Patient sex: F
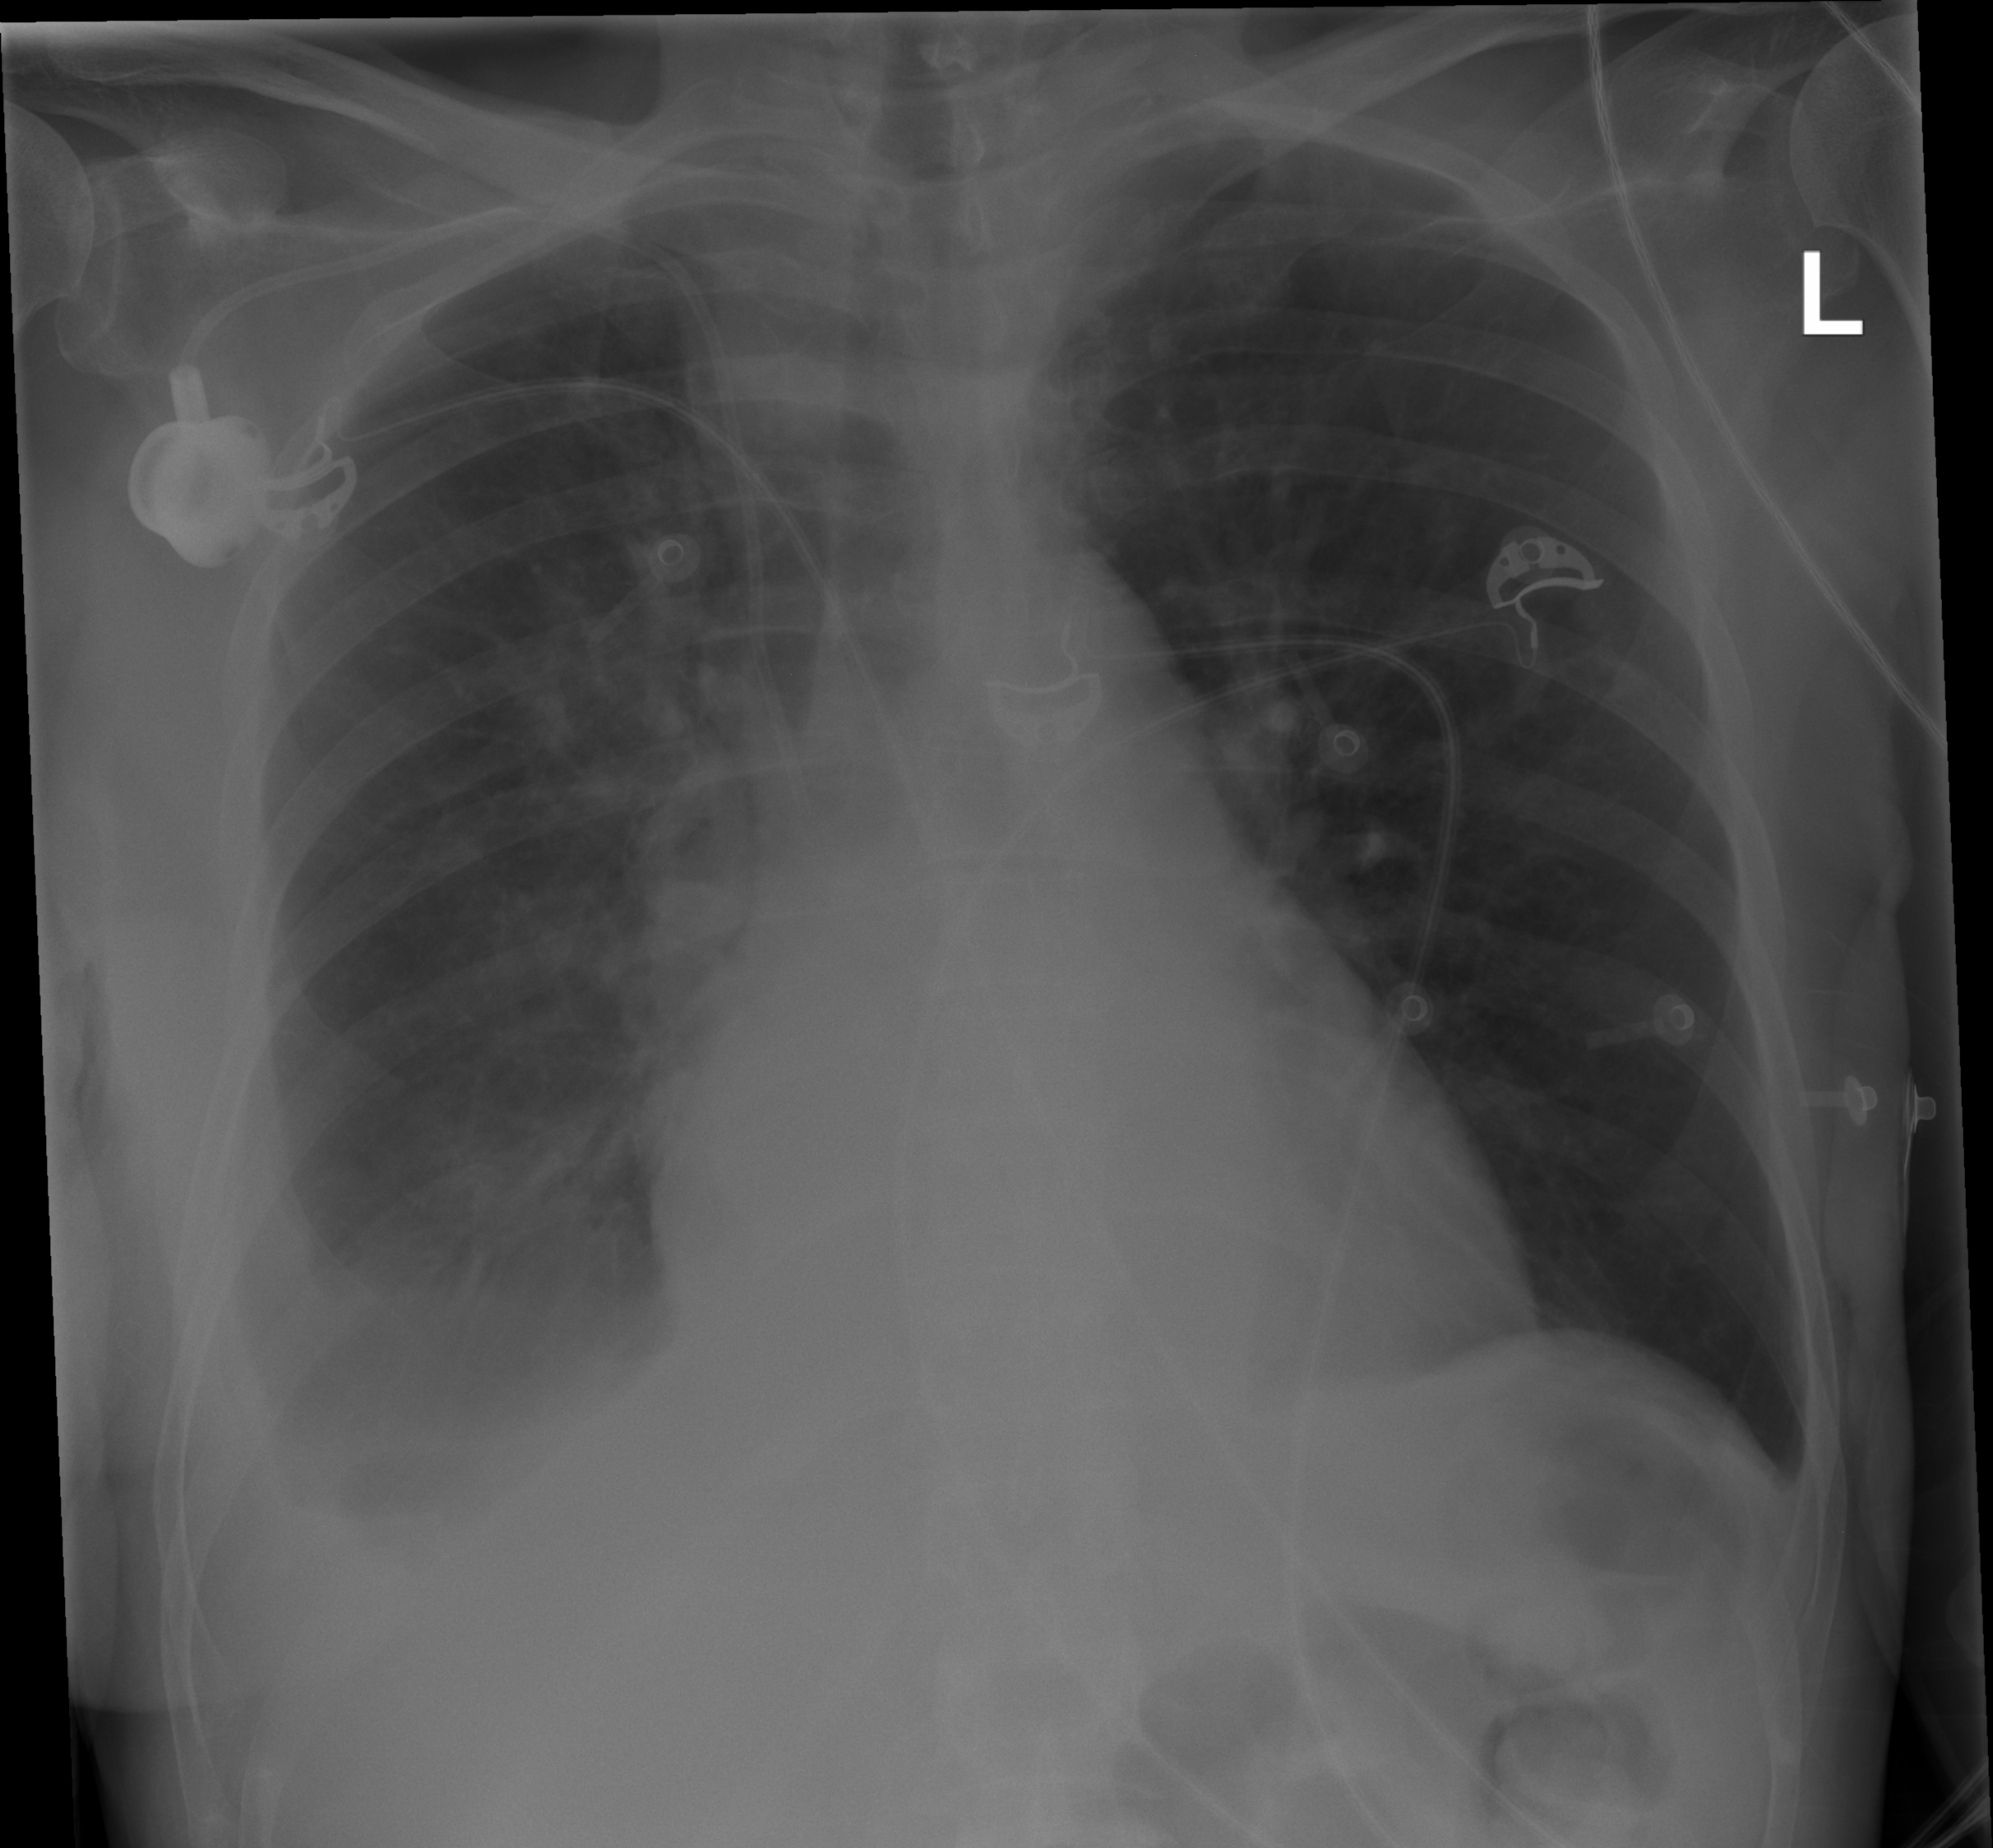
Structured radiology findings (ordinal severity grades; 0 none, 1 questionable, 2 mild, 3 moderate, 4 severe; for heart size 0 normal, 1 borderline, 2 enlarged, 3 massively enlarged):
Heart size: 2
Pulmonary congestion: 0
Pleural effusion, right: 2
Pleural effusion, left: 0
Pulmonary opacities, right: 2
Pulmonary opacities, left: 0
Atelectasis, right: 0
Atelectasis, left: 0